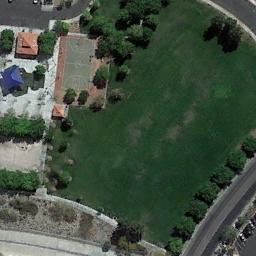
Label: basketball_court